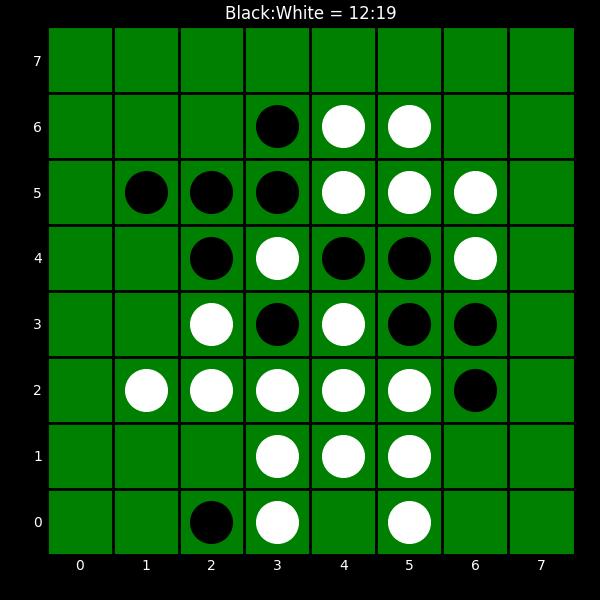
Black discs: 12
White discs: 19